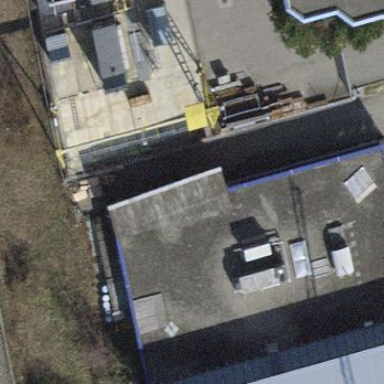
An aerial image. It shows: Commercial building.